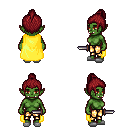
a pixel art fantasy rpg character, female body template, orc, green skin, yellow cape, gold greaves, brunette short topknot hairstyle, white slippers, dagger, four views (front, back, left, right), 2x2 character sprite sheet, small pixel art, hard edges, no anti-aliasing